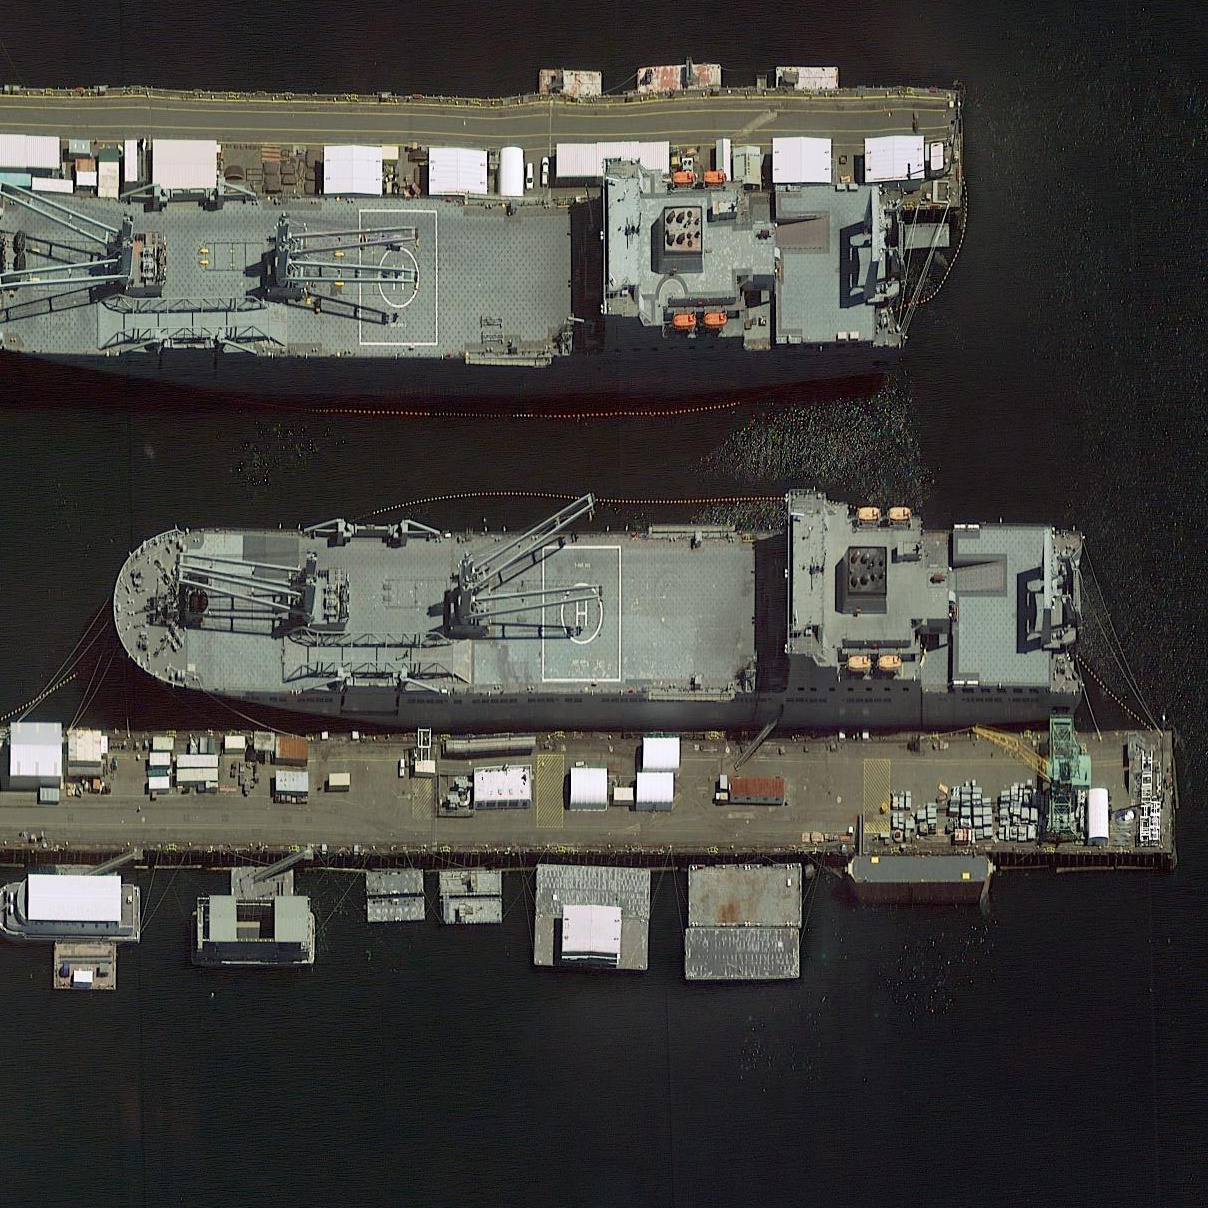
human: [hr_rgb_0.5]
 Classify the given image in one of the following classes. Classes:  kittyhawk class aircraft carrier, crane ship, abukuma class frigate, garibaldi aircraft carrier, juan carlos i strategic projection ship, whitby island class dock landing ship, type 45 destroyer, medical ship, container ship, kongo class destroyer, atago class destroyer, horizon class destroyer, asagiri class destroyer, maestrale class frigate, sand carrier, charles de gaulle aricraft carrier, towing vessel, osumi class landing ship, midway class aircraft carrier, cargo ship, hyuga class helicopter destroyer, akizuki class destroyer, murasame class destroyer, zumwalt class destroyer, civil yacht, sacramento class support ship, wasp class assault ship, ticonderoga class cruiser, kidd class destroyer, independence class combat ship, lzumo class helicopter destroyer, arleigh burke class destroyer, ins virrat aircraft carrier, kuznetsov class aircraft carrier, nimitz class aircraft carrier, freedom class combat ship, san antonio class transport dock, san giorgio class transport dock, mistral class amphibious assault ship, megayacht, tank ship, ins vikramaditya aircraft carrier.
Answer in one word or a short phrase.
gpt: Crane ship